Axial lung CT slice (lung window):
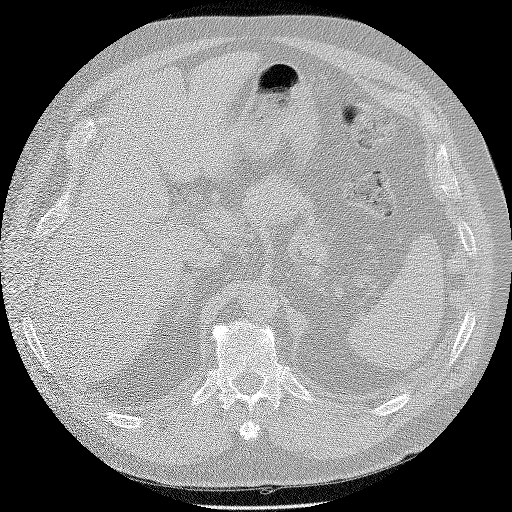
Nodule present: no